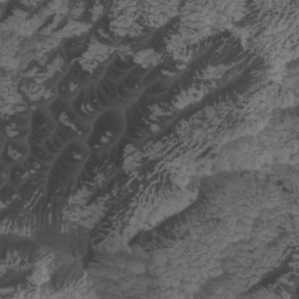
Label: non_frost